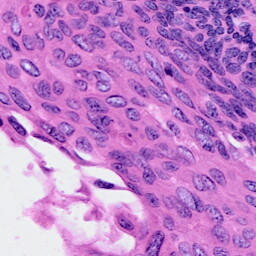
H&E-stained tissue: Cervix